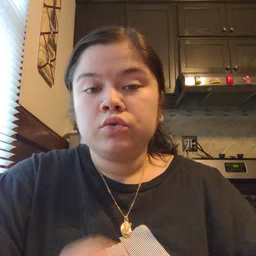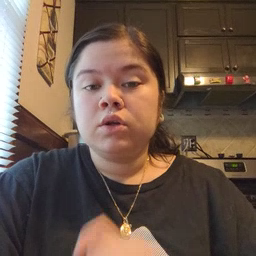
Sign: garbage